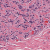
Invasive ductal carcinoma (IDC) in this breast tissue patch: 1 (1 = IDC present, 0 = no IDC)